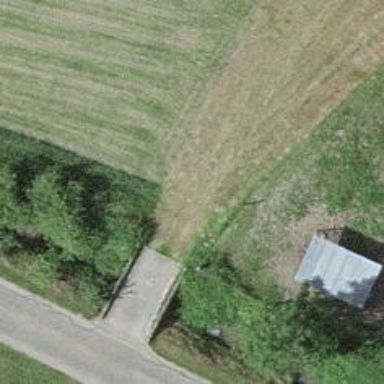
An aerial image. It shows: Track road on bridge.